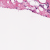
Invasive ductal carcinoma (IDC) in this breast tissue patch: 0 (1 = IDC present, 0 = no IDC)